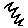
Label: zigzag